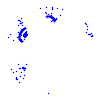
Particle: electron